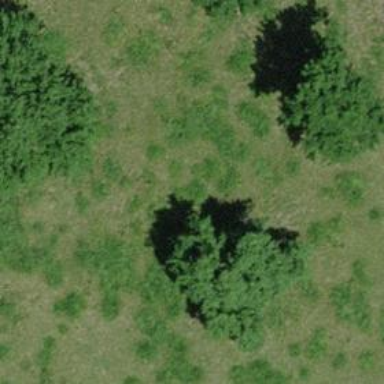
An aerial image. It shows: Broadleaved tree with lush foliage.